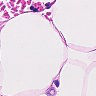
Metastatic tissue present: no